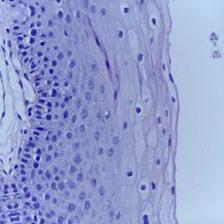
Diagnosis: Normal